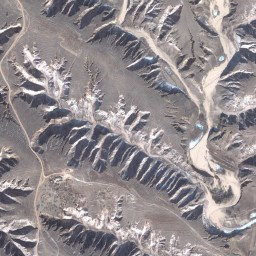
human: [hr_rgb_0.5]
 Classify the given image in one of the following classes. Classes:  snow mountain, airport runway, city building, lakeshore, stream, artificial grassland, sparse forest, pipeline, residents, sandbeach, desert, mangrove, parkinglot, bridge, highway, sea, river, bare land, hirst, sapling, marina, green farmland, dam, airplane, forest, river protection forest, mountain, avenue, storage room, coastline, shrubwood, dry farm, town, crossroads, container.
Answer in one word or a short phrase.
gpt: mountain